Question: >
<URL>
Please see the screenshot for the problem:

It seems an entry in the Typed Set 'cylinderIds' is suddenly of type 'String' - but how did that happen?
The bean is used from within a JSF page, but I always thought that the type system in Java should prevent this ... Any idea what is going wrong here?
Using 1.7.0_06 64 Bit on Windows 7, the application is run within a JBoss 7.1.0 on the same Java version.
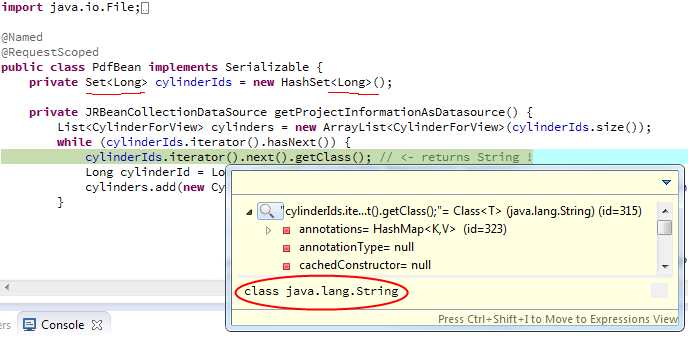
Answer: This is not exactly Java's fault. Generic type information is just lost during runtime. Java/JSF/EL does not run during compiletime, but during runtime. All it sees during runtime is a 'Set', not a 'Set<Long>'.
When JSF sets submitted input values as bean properties, it retrieves them in first place as 'String' as that's the default return type of 'request.getParameter()', which JSF is using under the covers to obtain request parameters. As long as no converter is specified, JSF will set those submitted 'String' values unconverted in the 'Set' via reflection. This is basically what is happening "under the covers":
'''
package com.stackoverflow.q14521882;
import java.lang.reflect.Field;
import java.util.Collection;
import java.util.HashSet;
import java.util.Set;
public class Test {
private Set<Long> set = new HashSet<Long>();
public static void main(String[] args) throws Exception {
Test test = new Test();
Field field = test.getClass().getDeclaredField("set");
Object object = field.get(test);
if (object instanceof Collection) {
((Collection) object).add("string");
}
System.out.println(test.set.iterator().next().getClass()); // CCE!
}
}
'''
It would work when you was using 'Long<URL>:
'''
<h:selectManyListbox ... converter="javax.faces.Long">
'''